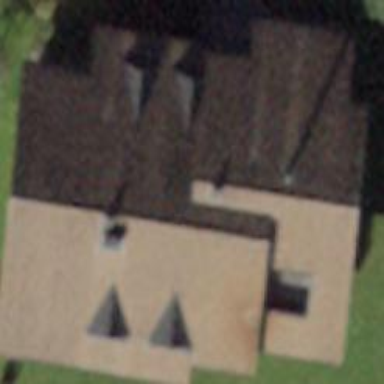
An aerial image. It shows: Simple and straightforward house.